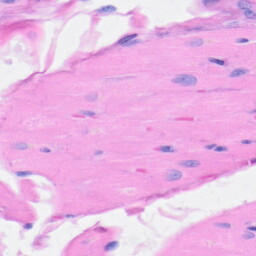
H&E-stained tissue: Heart